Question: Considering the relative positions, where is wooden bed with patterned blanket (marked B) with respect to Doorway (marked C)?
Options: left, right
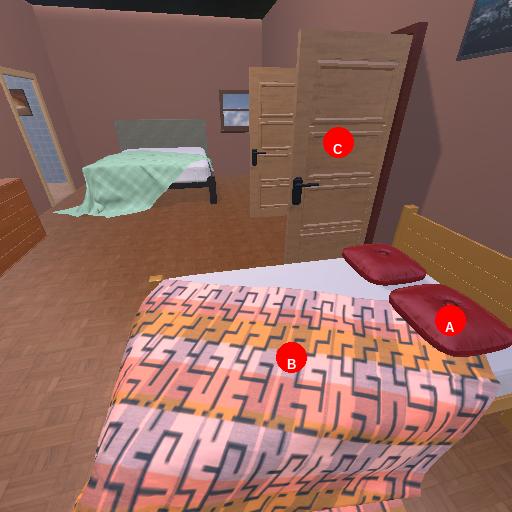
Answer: left